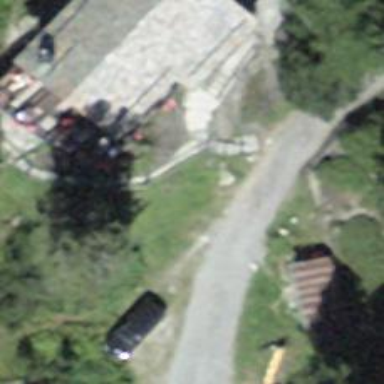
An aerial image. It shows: Set of steps on the road.